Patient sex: M
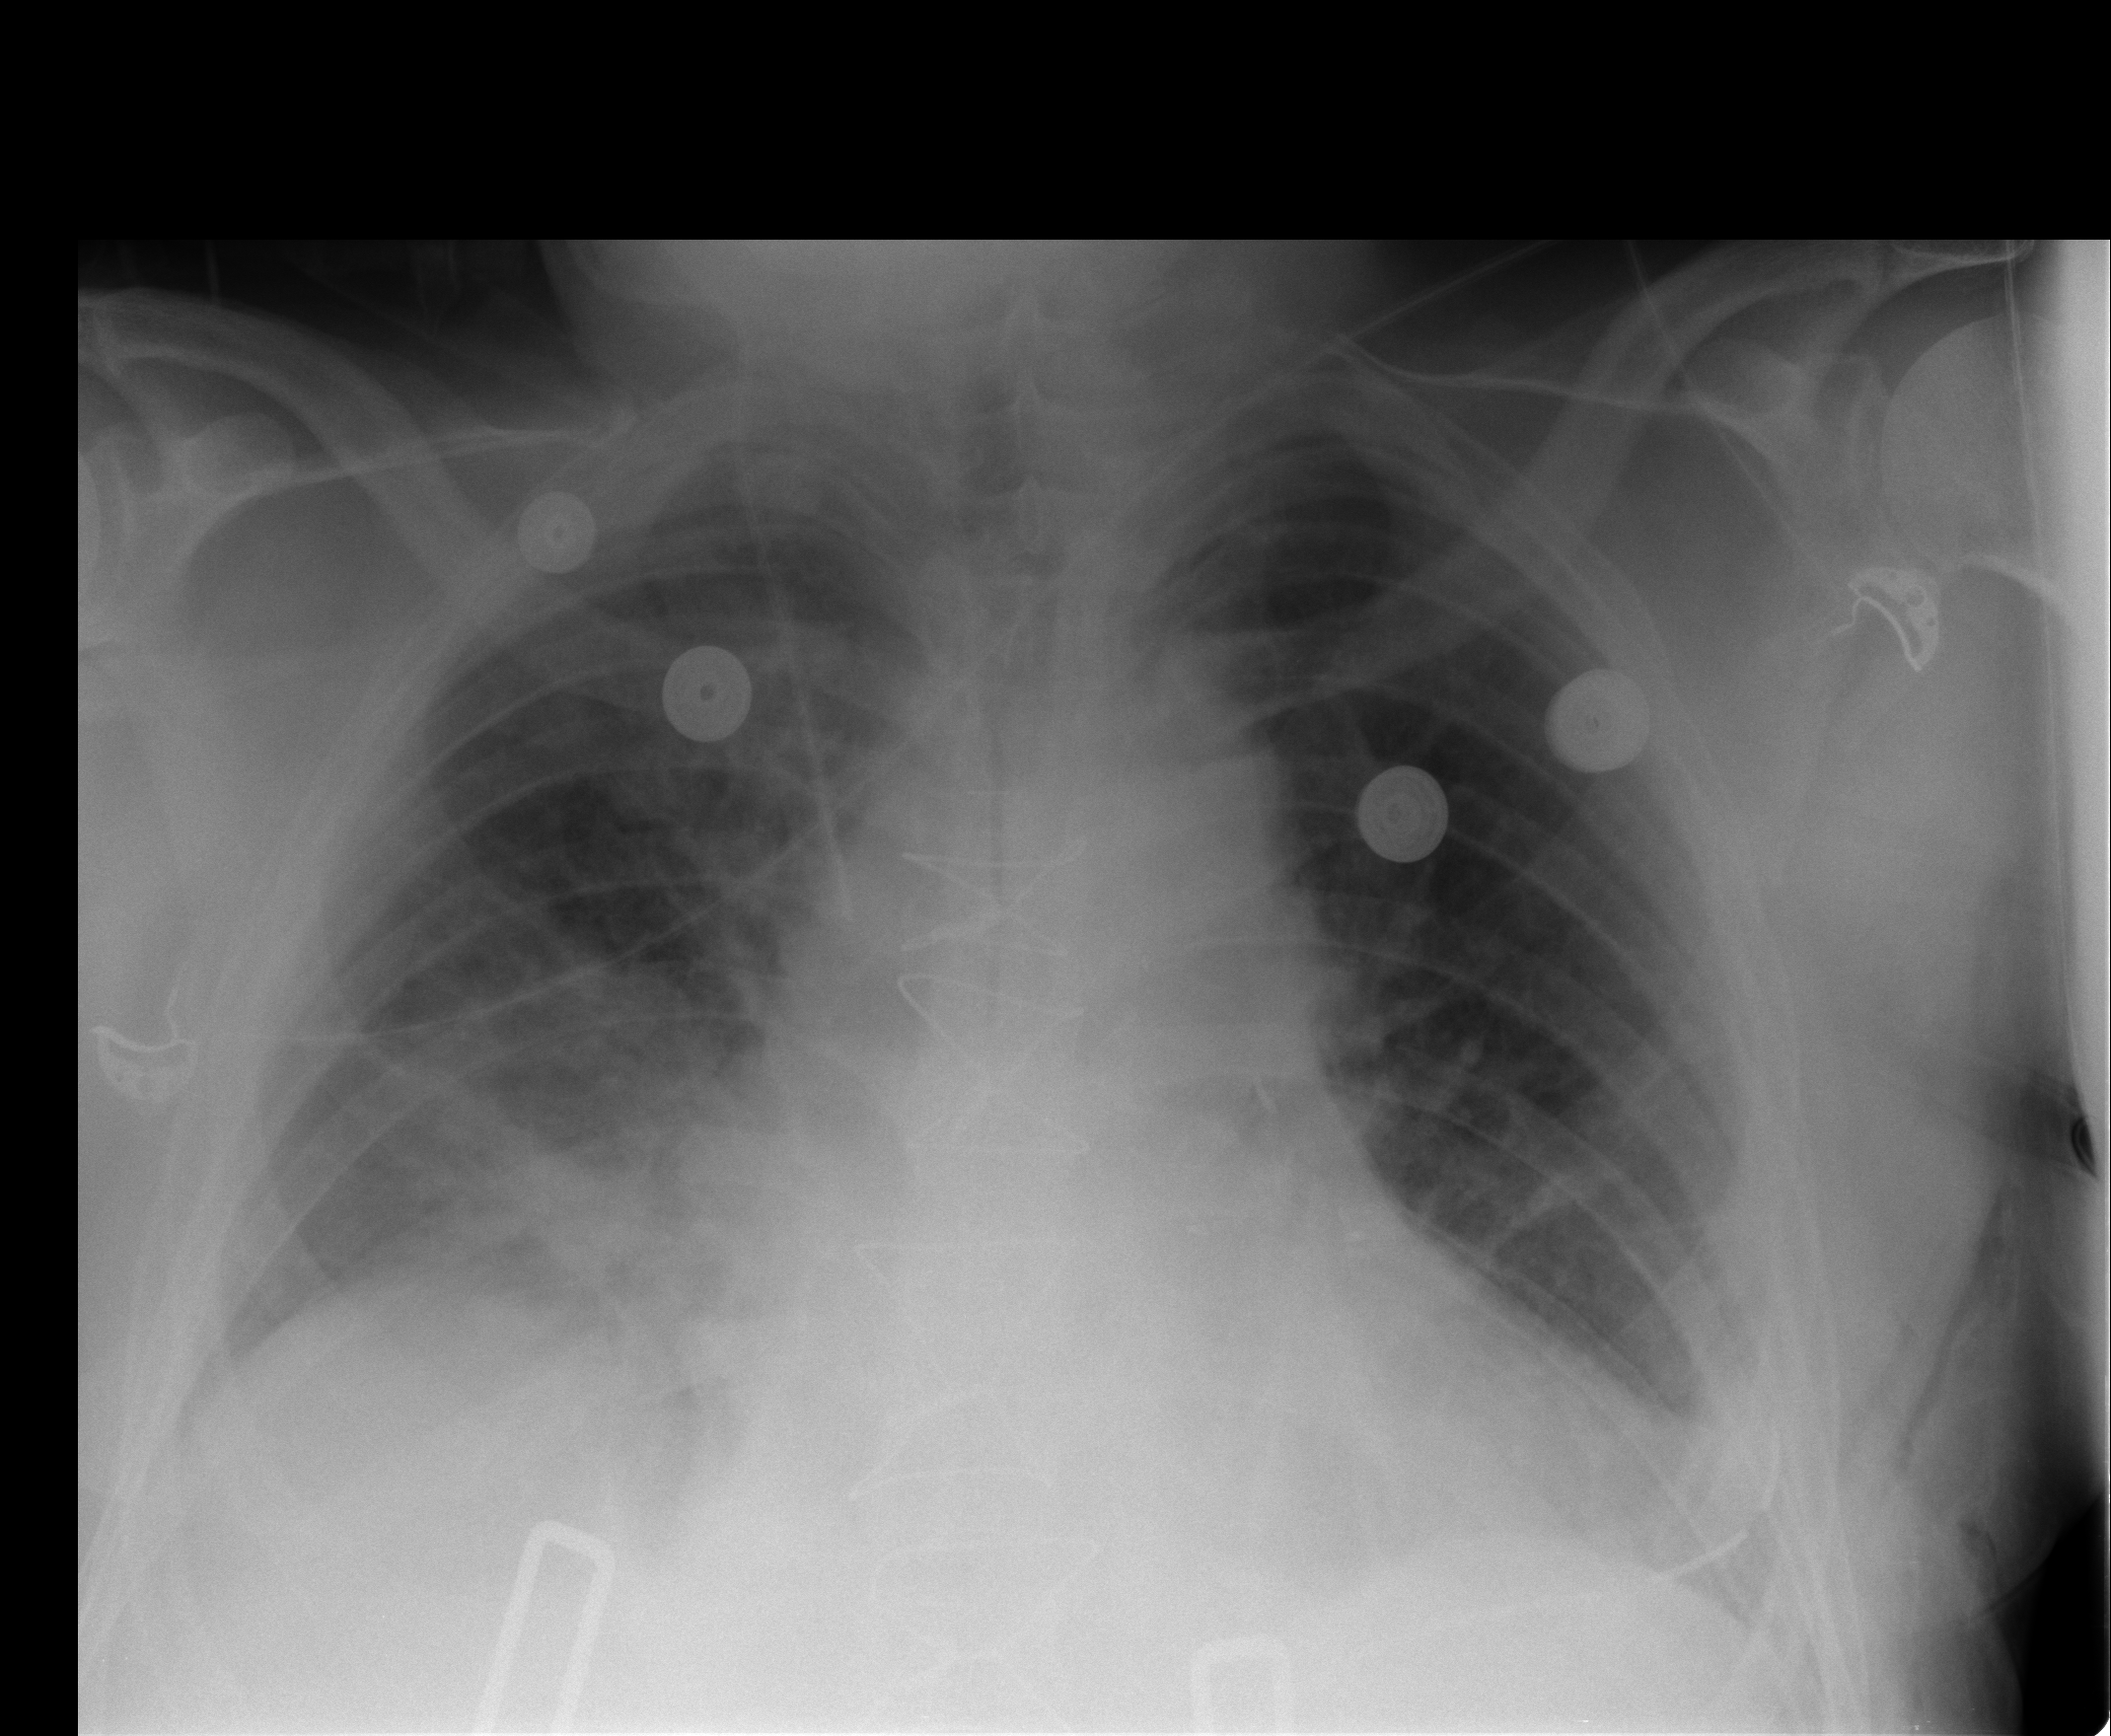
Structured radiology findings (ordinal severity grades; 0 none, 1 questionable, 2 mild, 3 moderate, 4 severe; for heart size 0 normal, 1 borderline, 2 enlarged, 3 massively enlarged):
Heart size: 2
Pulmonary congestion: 2
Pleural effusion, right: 0
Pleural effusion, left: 0
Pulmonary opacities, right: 2
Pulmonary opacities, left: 0
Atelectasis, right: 3
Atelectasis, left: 2